Question: I want to get the total score of a team which can be in multiple rows and 2 columns (1: FirstTeamName, 2: SecondTeamName) at max for any given EventName.
It will be a PHP function given only eventName as parameter

E.g: In this case total score of Team 2 is = 1+4+3 = 8
Thank you
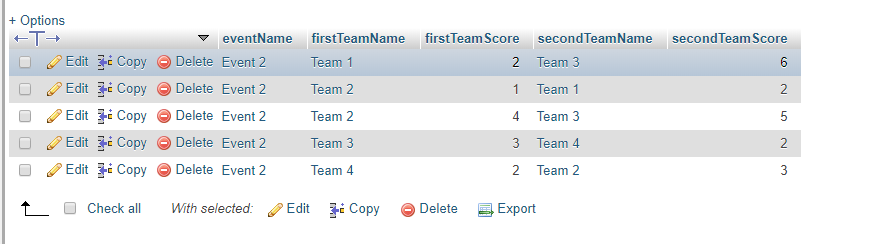
Answer: You can unpivot and aggregate:
'''
select eventname, team, sum(score)
from ((select eventname, firstteamname as team, firstteamscore as score
from t
) union all
(select eventname, secondteamname as team, secondteamscore as score
from t
)
) t
group by eventname, team;
'''
If you want to filter on a particular event, I would recommend doing that in the two subqueries.